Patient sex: F
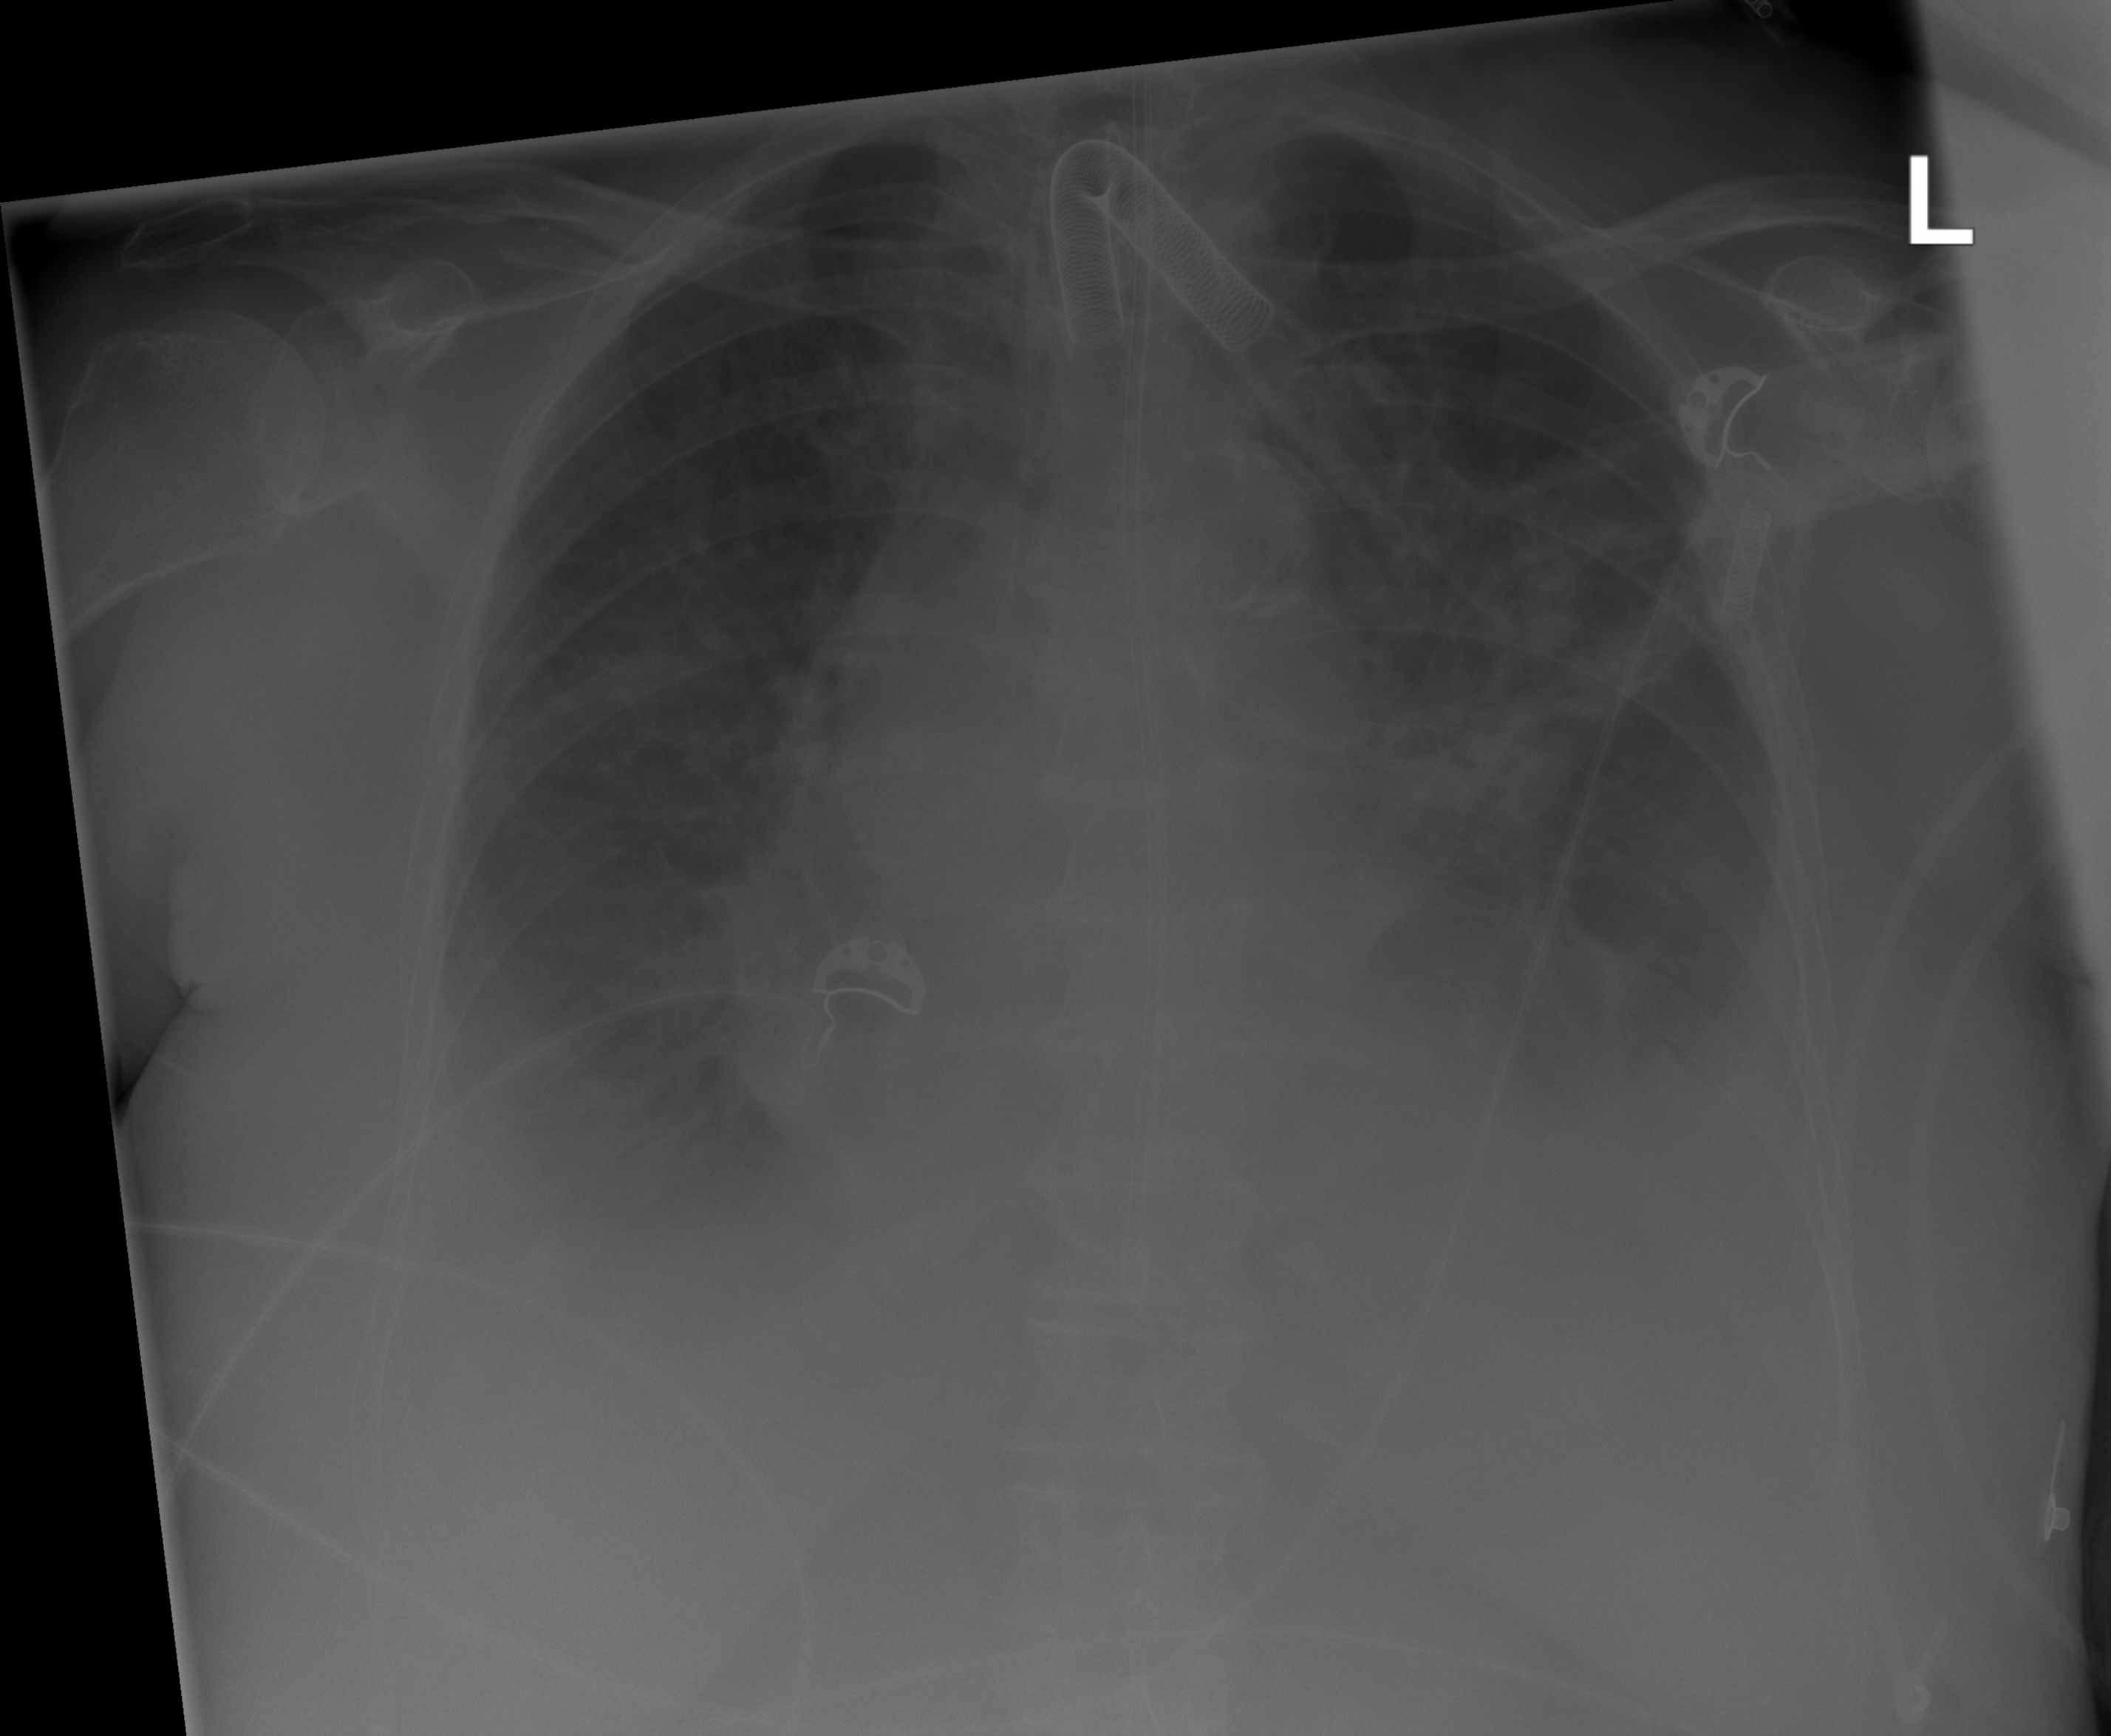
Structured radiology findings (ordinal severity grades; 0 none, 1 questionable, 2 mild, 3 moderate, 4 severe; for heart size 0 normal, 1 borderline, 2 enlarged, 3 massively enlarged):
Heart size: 2
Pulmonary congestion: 2
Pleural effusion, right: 2
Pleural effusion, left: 2
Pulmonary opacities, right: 0
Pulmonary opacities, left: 0
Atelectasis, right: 2
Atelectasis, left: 2